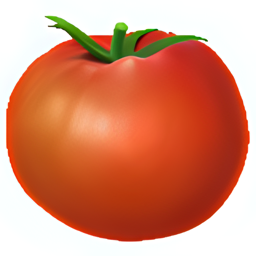
Name: tomato
Emoji: 🍅
Group: Food & Drink
Sub-group: food-fruit